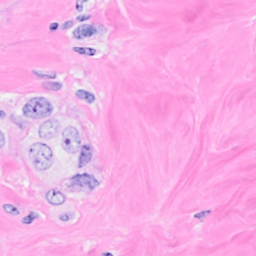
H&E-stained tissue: Breast